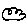
Label: cloud